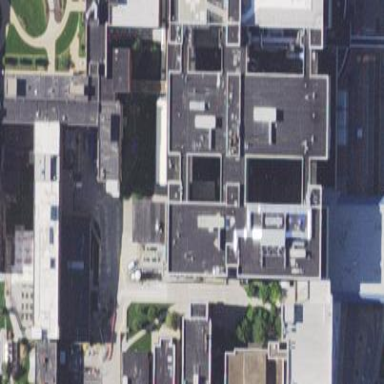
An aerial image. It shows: Hospital building.